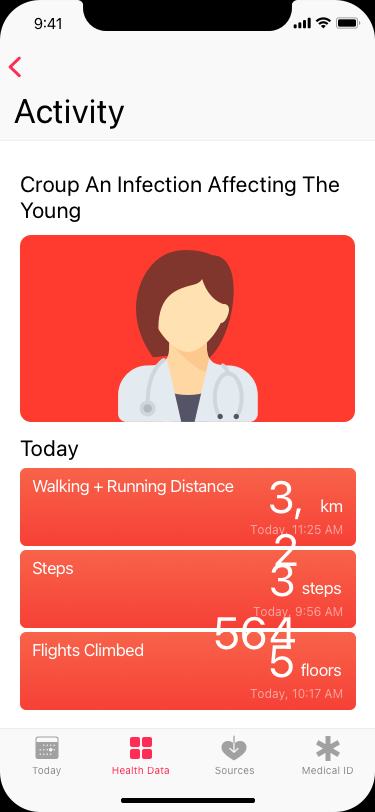
Text in this UI design:
Flights Climbed
Today, 10:17 AM
floors
5
Steps
Today, 9:56 AM
steps
3 564
Walking + Running Distance
Today, 11:25 AM
km
3,2
Today
Croup An Infection Affecting The Young
Activity